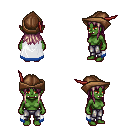
a pixel art fantasy rpg character, female body template, orc, green skin, white trimmed cape, metal pants, white blonde unkempt hairstyle, leather cap, four views (front, back, left, right), 2x2 character sprite sheet, small pixel art, hard edges, no anti-aliasing